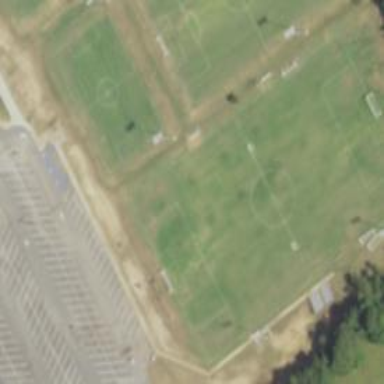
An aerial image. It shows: Soccer pitch designated for leisure and sports activities.